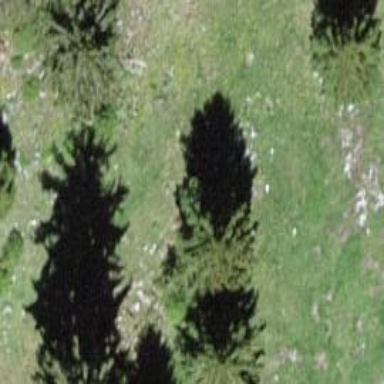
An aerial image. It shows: Needle-leaved tree in nature.